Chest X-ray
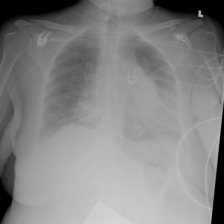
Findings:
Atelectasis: negative
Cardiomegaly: negative
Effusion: negative
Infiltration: negative
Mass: negative
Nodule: negative
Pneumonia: negative
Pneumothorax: negative
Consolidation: negative
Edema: negative
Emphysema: negative
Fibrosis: negative
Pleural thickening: negative
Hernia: negative